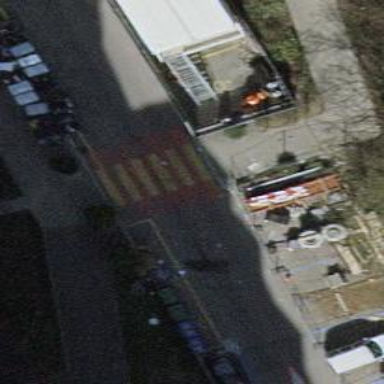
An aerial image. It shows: Zebra crossing for pedestrians.